Question: Often I find myself in a situation when I need to intertwine functionality of two or three libraries. These compound functions are used in a manner similar to a library themselves. About 60% of calls to this library group go to pure libraries and about 40% of calls to the compound. So here comes a question - how do I better organize the code? The diagram below illustrates the matter:

In an OOP language, say, Java, I would simply make a class for that. But in Clojure a dedicated namespace looks like an overkill, esp that there could be many of them, and copy-pasting these compound calls just smells. Anyone has any idea on how to handle this situation gracefully?
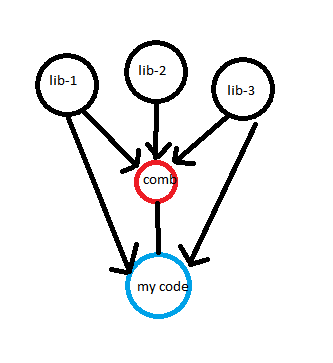
Answer: Normally you shouldn't think about your functions in terms of where the code they call lives, but rather of the purposes they serve.
Of course, as you group functions serving a similar purpose in a namespace, you may well find that they tend to be built on top of functions from lib1, lib2 and lib3, but then perhaps not every one uses all those libraries, some might further use lib4 and some will be built without any direct use of the libN by calling your own previously written functions; still, the grouping is correct as long as your namespace maintains its focus.
On the other hand, if you use lib1, lib2 and lib3 for two unrelated purposes (perhaps because those libraries are themselves somewhat on the multipurpose side), then there's no point in grouping the functions serving those unrelated purposes in a single place (whether a namespace or not).
So, just keep the functions (macros etc.) serving a similar purpose together to maintain a clean design in your own codebase. Whether this causes calls into particular libraries to be grouped together or not is not something you should be concerned about.